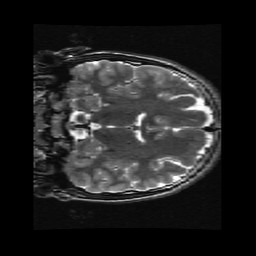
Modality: T2w
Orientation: coronal
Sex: male
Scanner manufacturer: ge
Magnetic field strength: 3 T
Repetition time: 5 s
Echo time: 0.1022 s